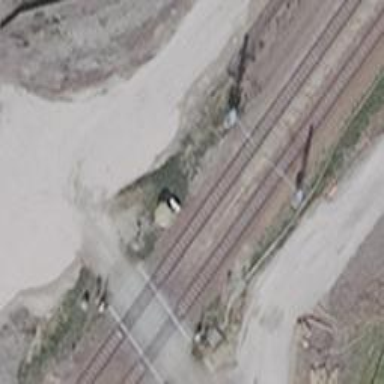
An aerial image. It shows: Railway signal.